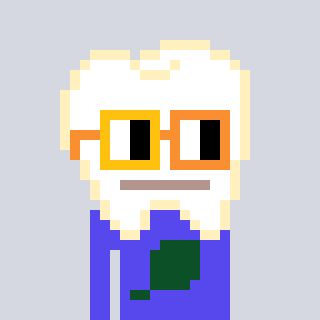
a pixel art character with square yellow and orange glasses, a tooth-shaped head and a computerblue-colored body on a cool background